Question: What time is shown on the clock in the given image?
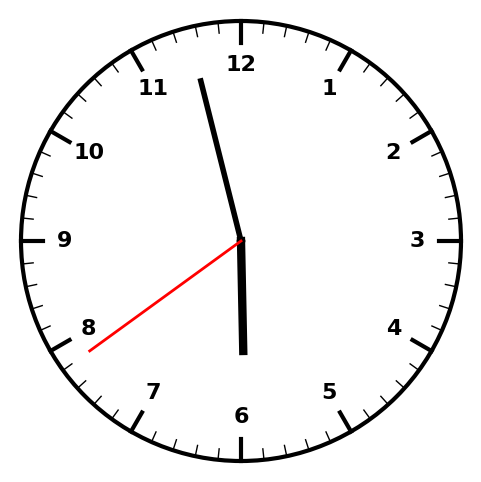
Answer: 05:57:39